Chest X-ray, AP view. Patient: 71 years old, sex M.
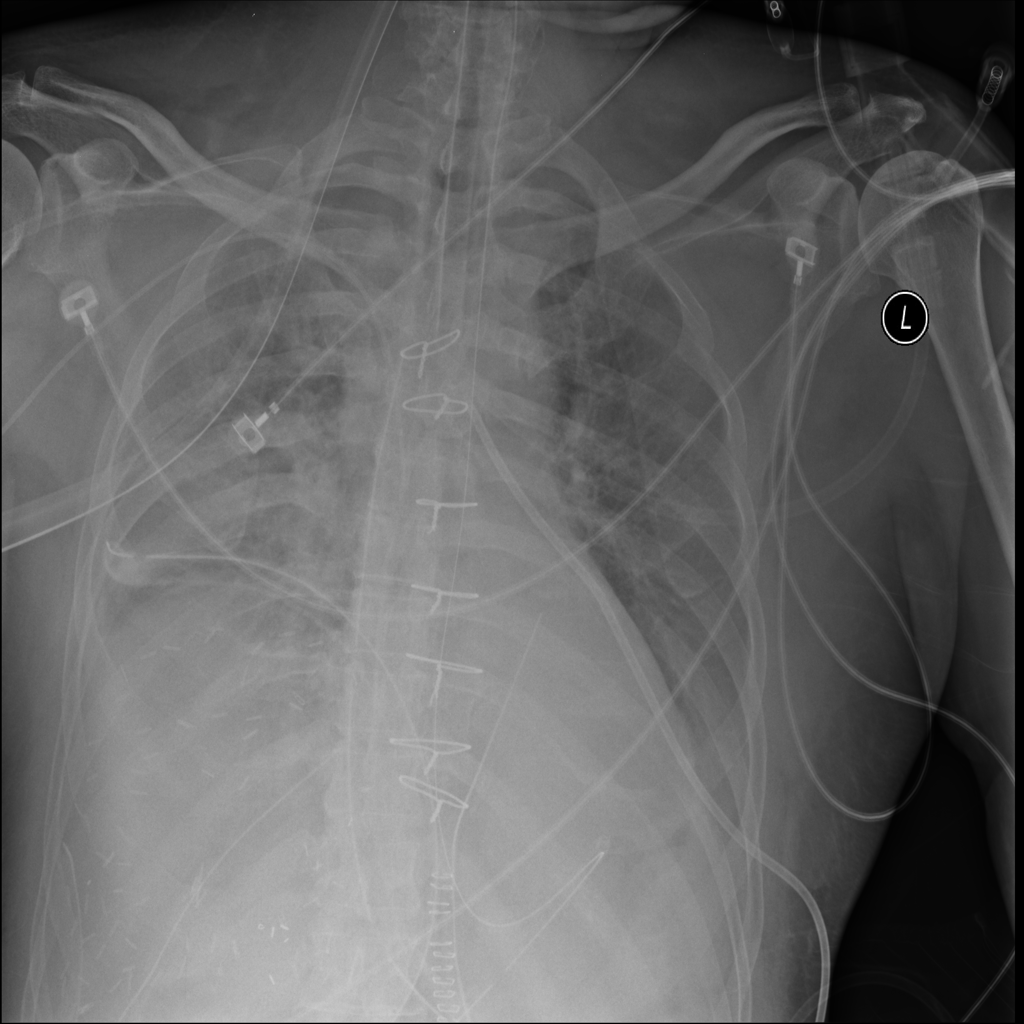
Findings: Effusion